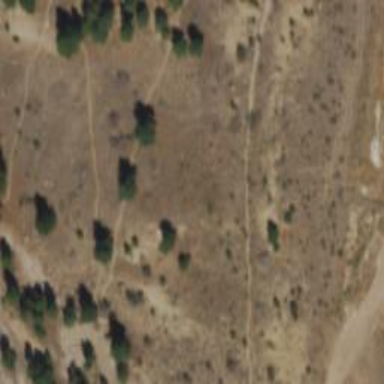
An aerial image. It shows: Path.